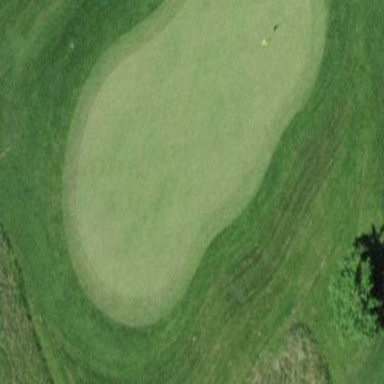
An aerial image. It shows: Golf green.